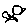
Label: bird